Question: When I run hierarchyviewer I am getting warning
'SWT folder '/home/sharanu/work/android-ics-source/prebuilt/linux-x86_64/swt/swt.jar' does not exist. Please export ANDROID_SWT to point to the folder containing swt.jar for your platform.'
then I tried after setting 'ANDROID_SWT' still the same error. But earlier 'hierarchyviewer' was working fine. I am not sure why its not working now.
Please see the Image.
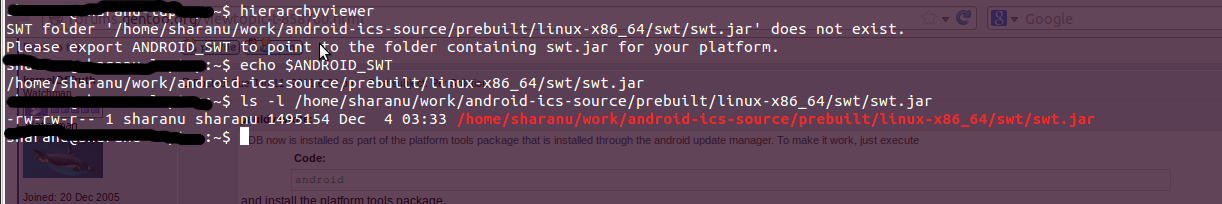
Answer: I just deleted the 'ANDROID_SWT' variable from '~/.bashrc' and it worked fine